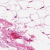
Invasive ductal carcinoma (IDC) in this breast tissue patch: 0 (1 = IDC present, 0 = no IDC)